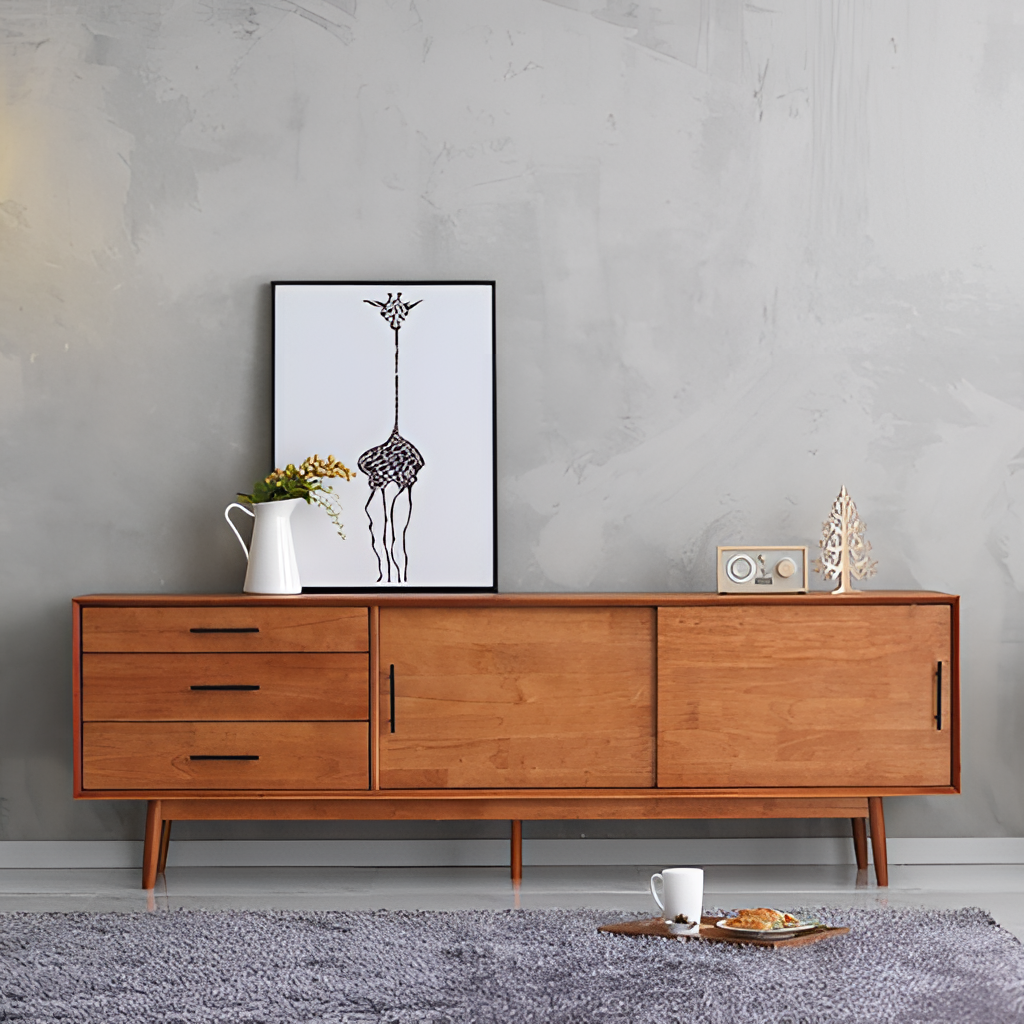
living room, brown wood sideboard, minimalist, tile flooring, with solid pattern, paint wallpaper, with solid pattern